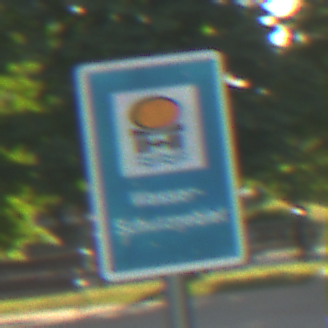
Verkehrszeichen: Wasserschutzgebiet
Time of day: SunriseSunset
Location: Outdoor (Suburban)
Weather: PartlyCloudy
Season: NotSpecified
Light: Natural